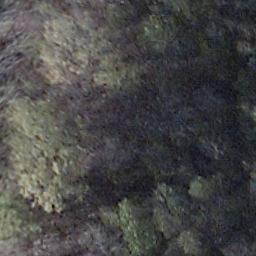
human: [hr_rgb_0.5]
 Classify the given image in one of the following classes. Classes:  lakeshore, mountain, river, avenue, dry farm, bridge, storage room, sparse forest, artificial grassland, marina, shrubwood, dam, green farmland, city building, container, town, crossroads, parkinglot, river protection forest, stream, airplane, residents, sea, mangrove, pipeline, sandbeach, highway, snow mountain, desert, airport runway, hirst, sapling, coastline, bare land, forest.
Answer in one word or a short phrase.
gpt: shrubwood